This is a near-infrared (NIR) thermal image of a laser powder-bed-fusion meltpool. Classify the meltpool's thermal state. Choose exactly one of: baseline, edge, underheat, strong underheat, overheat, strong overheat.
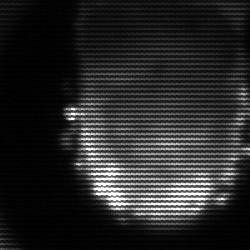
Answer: baseline